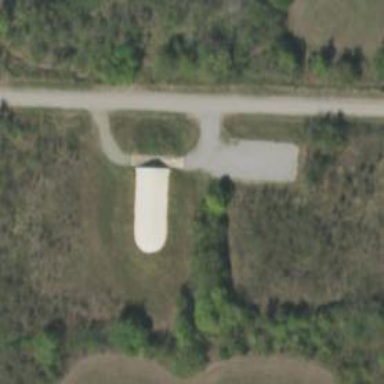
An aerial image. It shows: Military bunker for protection and defense.